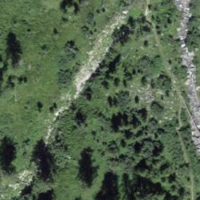
EUNIS habitat code: 44
Species observed at this site:
Rumex alpinus